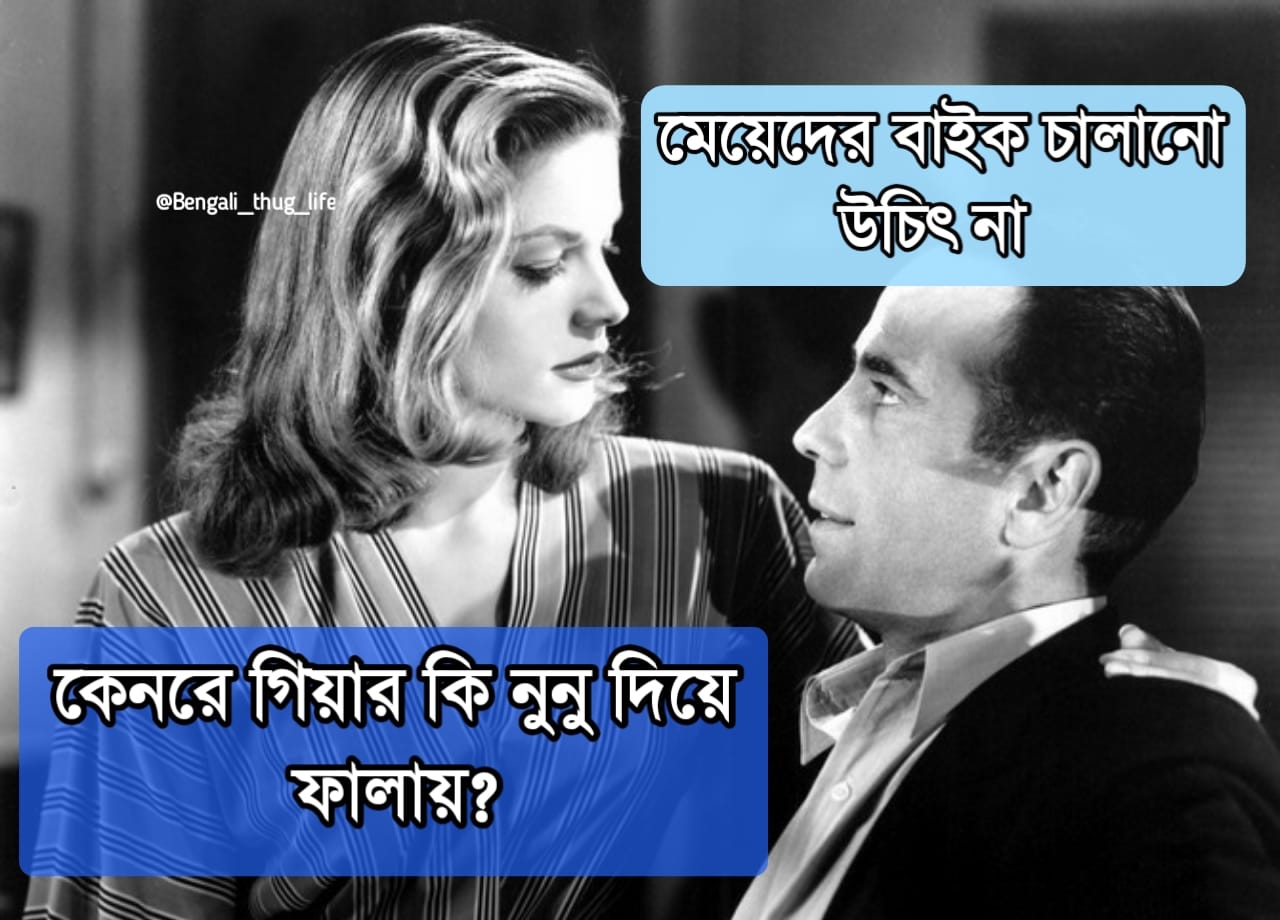
Caption: মেয়েদের বাইক চালানো উচিৎ না      কেনরে গিয়ার কি নুনু দিয়ে ফালায়?
Label: hate